Aerial crown-view tile of a tropical tree (Barro Colorado Island, Panama), acquired 20240611:
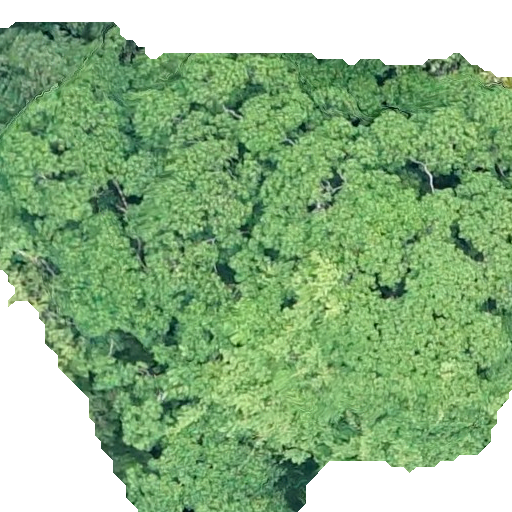
Species: Hura crepitans
GBIF accepted scientific name: Hura crepitans
Crown area: 375.69 m²